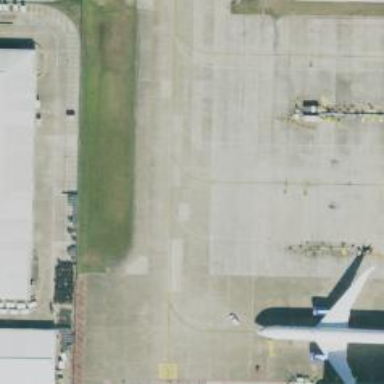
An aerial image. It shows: View of taxiway at the airport.